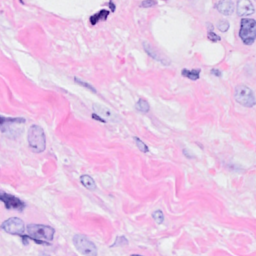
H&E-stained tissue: Breast